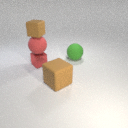
small red metal cube behind large brown rubber cube